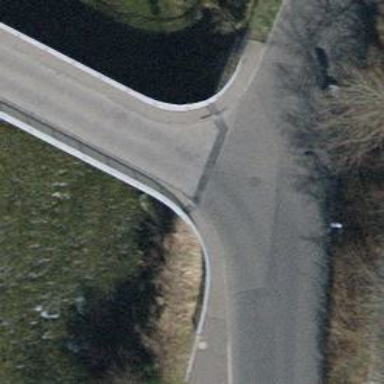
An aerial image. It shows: Asphalt sidewalk.